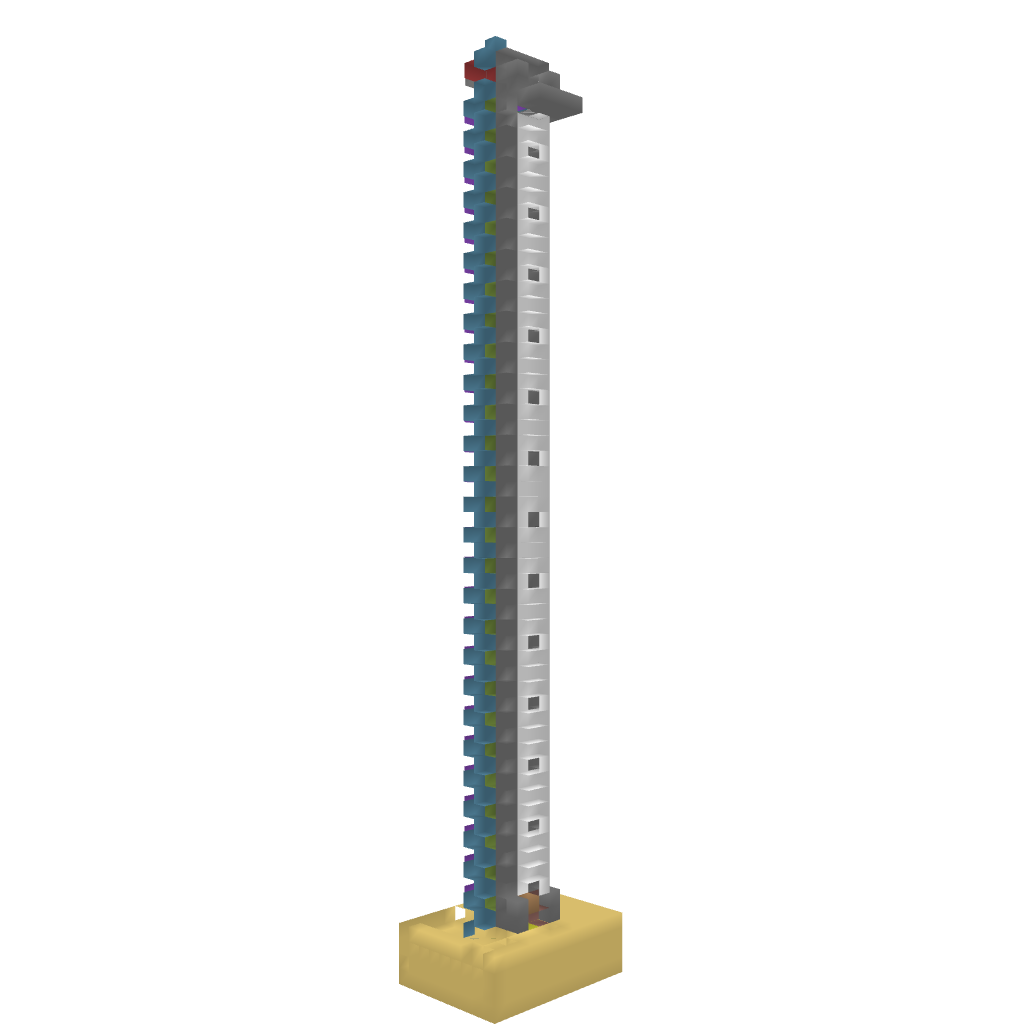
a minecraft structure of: Super Tall Pistion Elevator bad low quality